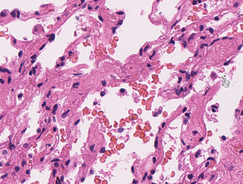
Tumor epithelial tissue: no
Tumor-associated stroma tissue: no
Normal tissue: yes